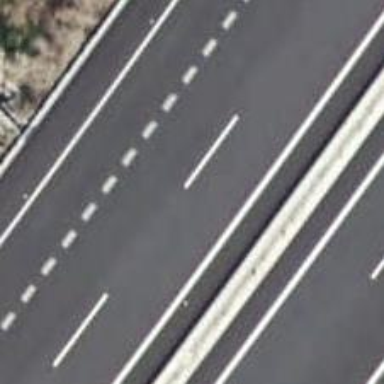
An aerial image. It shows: Asphalt motorway.